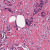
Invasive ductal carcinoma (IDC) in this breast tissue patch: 1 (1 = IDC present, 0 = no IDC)